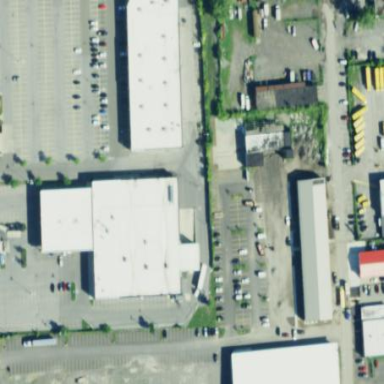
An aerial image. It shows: Retail area.